Chest X-ray:
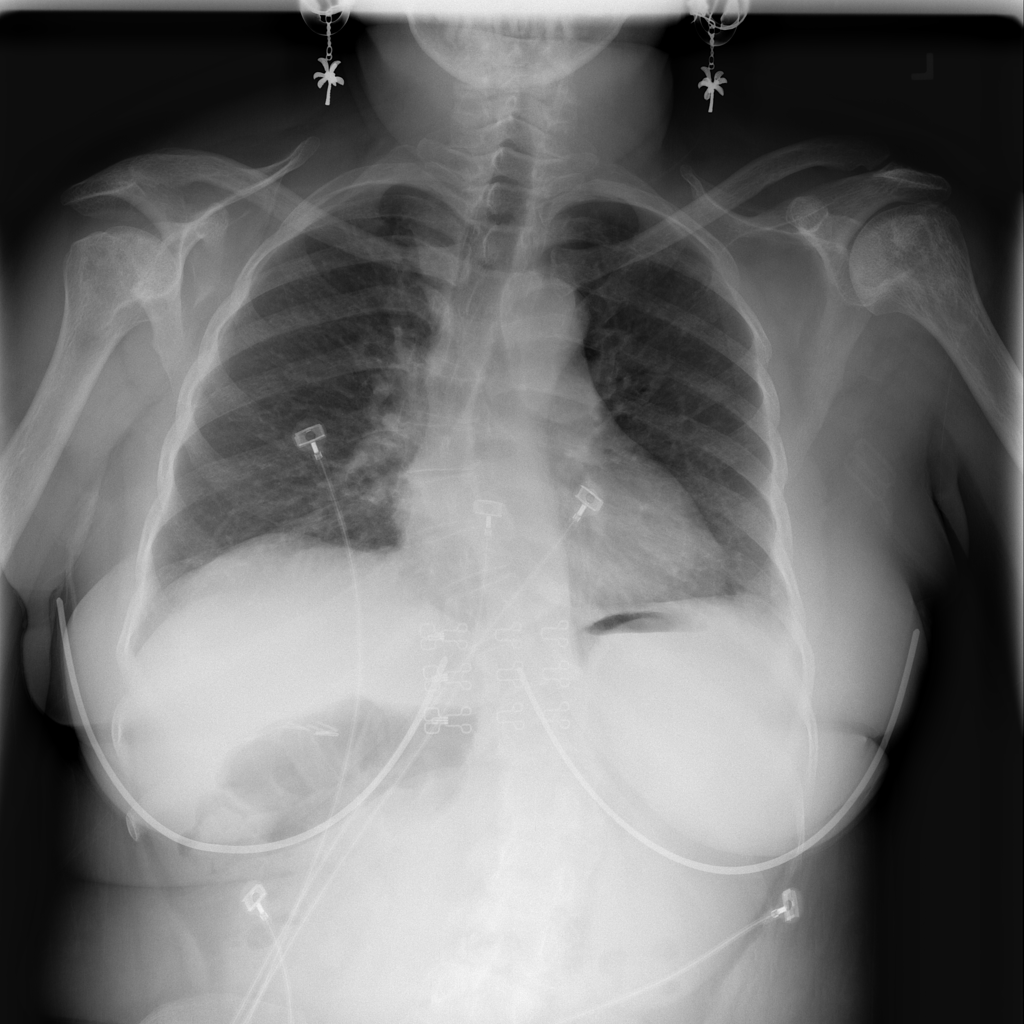
No abnormal finding: yes